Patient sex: F
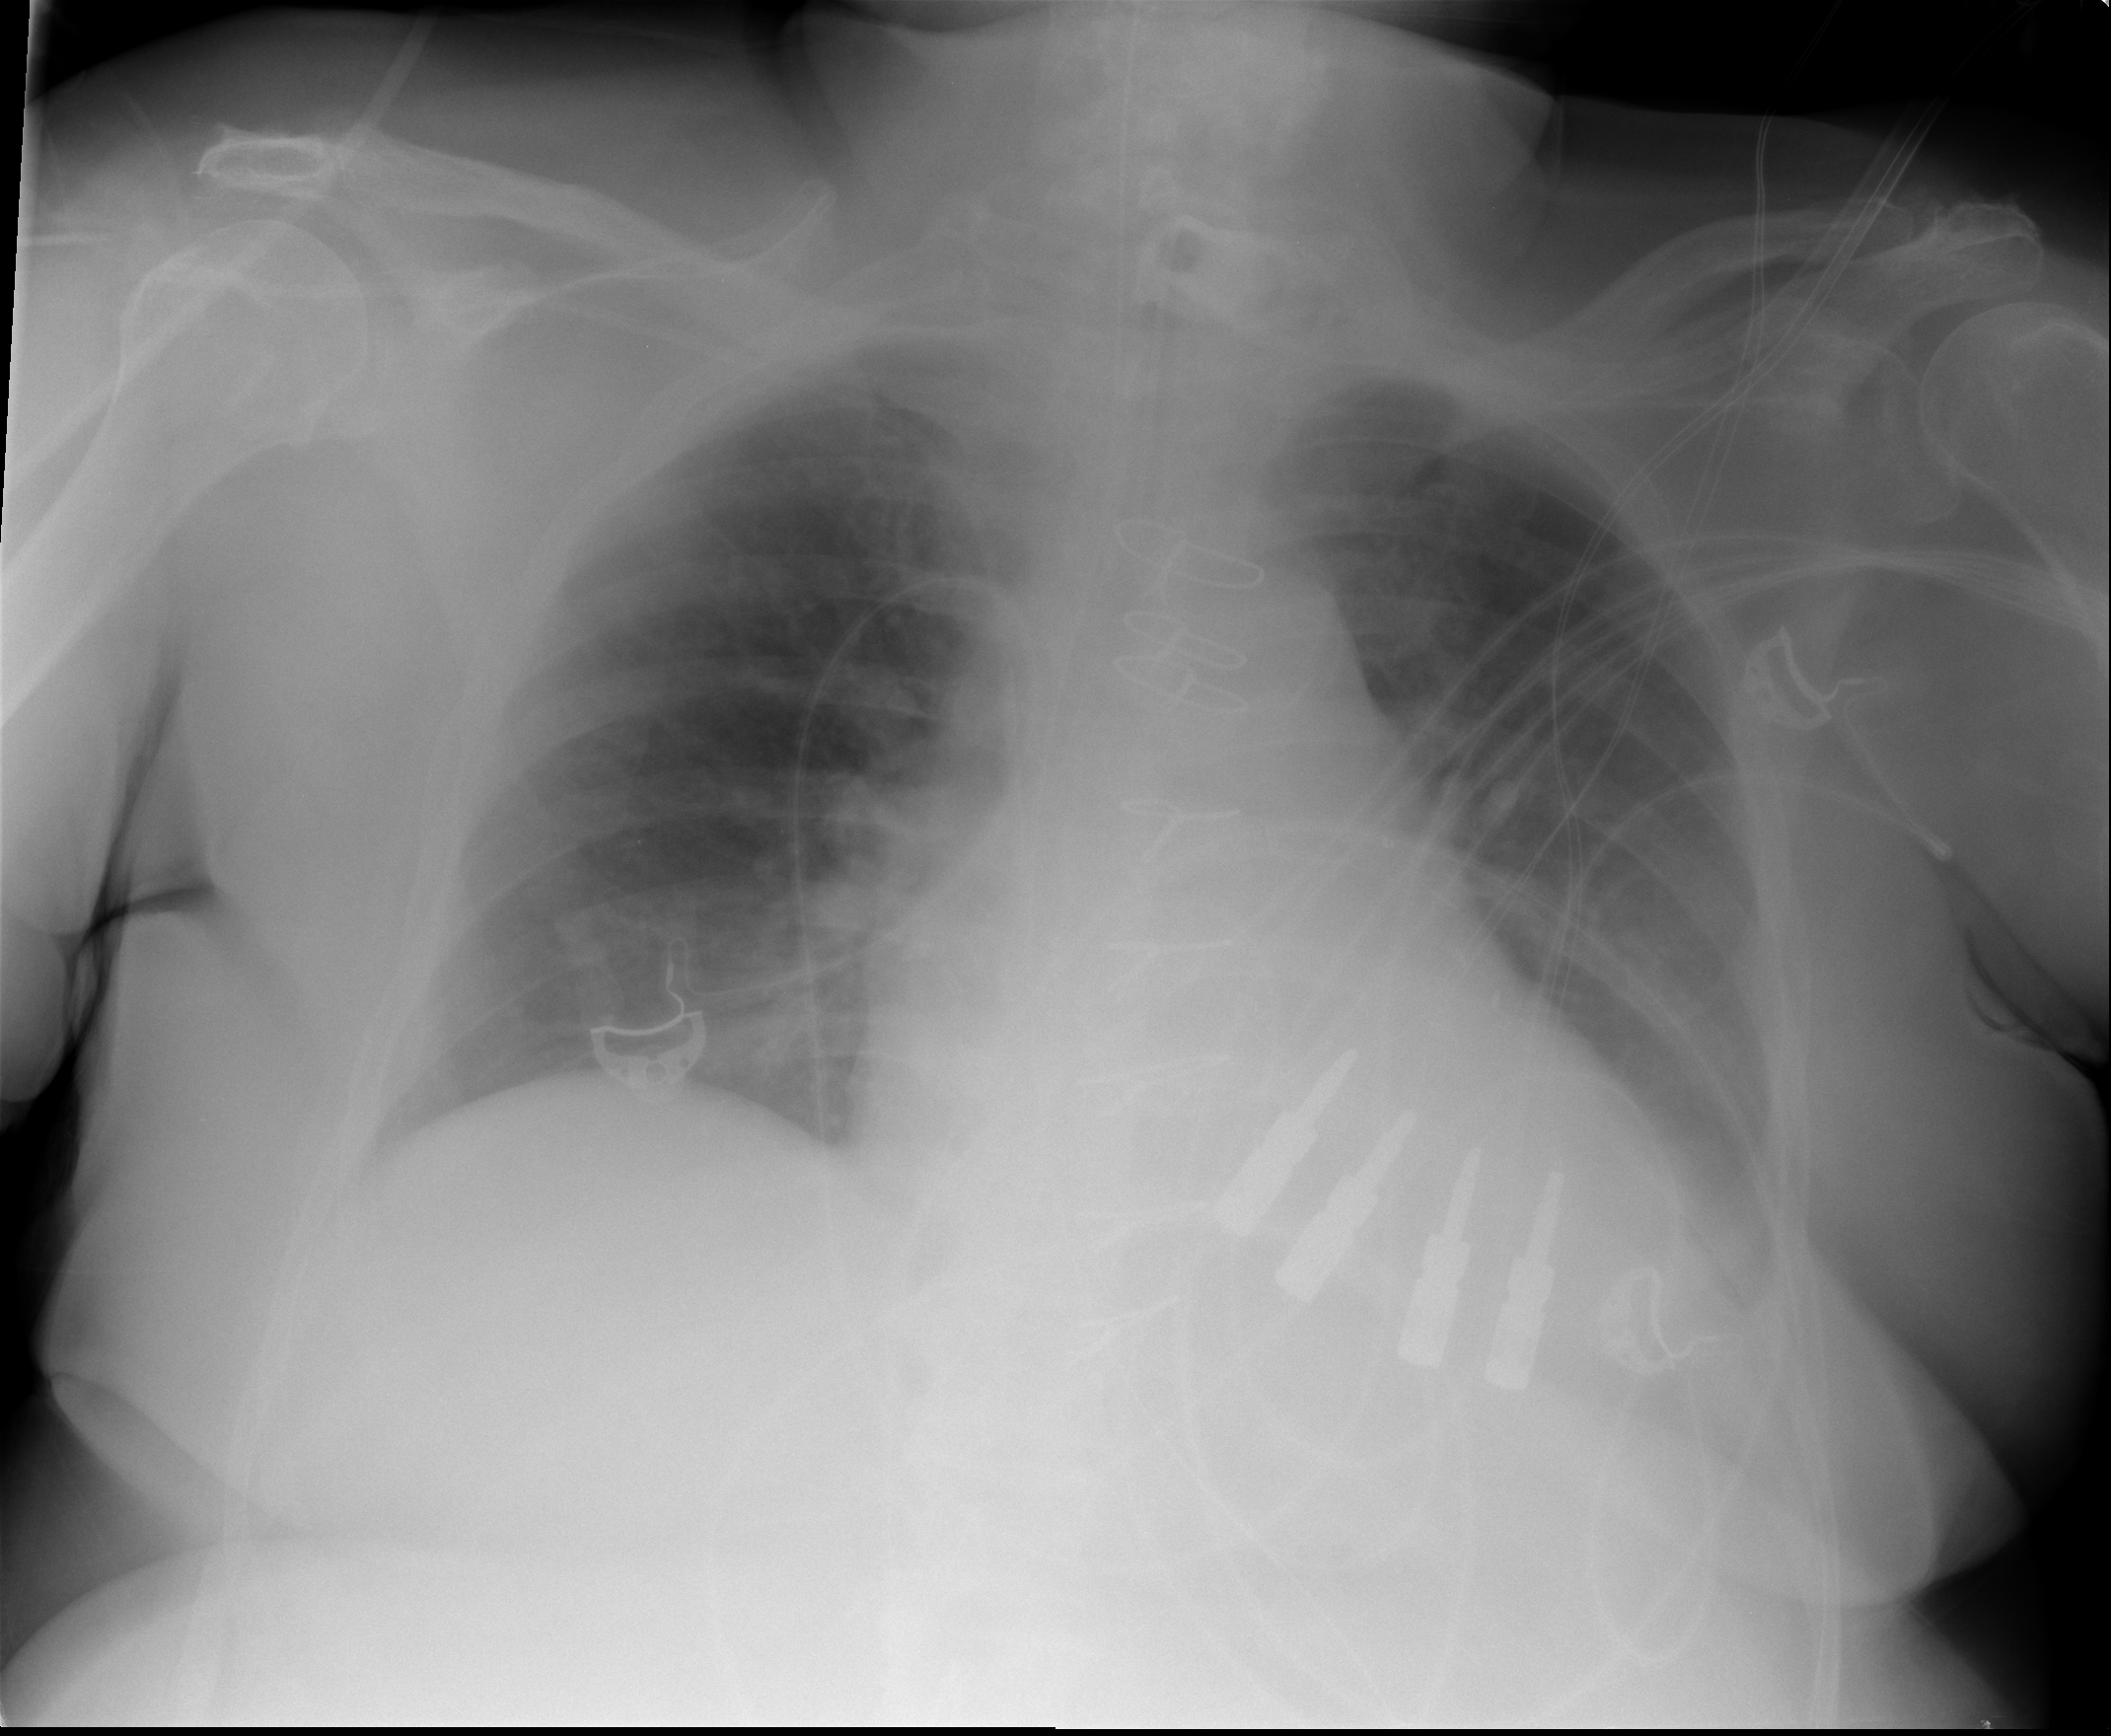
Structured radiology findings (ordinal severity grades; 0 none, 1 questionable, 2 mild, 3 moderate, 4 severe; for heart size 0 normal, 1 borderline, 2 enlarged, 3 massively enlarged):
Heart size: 2
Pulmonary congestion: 1
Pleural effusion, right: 0
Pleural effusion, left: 1
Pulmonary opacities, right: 0
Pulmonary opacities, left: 0
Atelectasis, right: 0
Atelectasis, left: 2